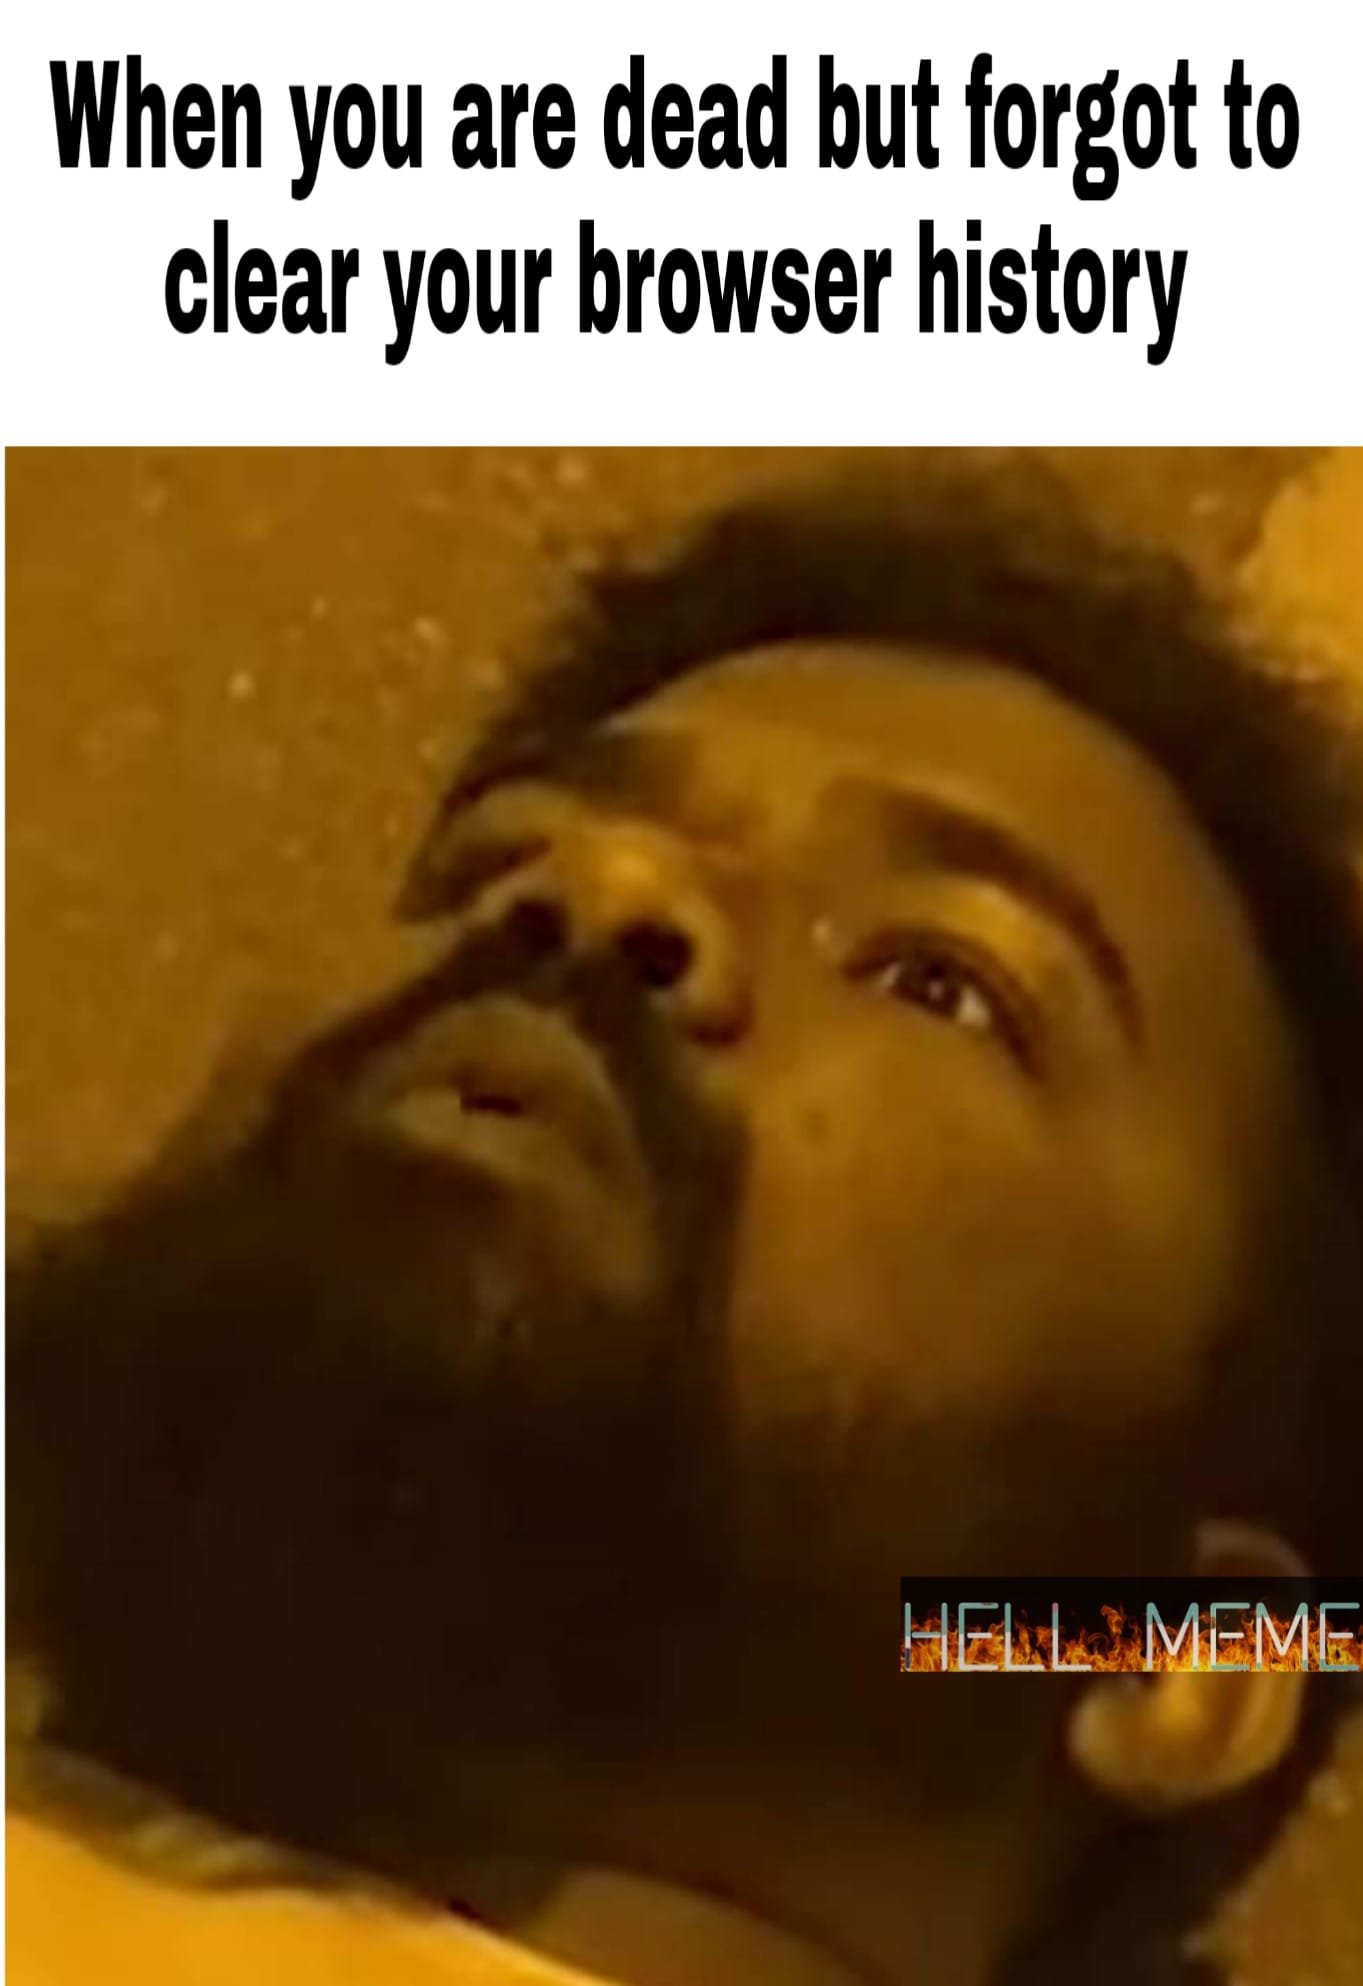
Caption: When you are dead but forgot to clear your browser history
Label: non-hate